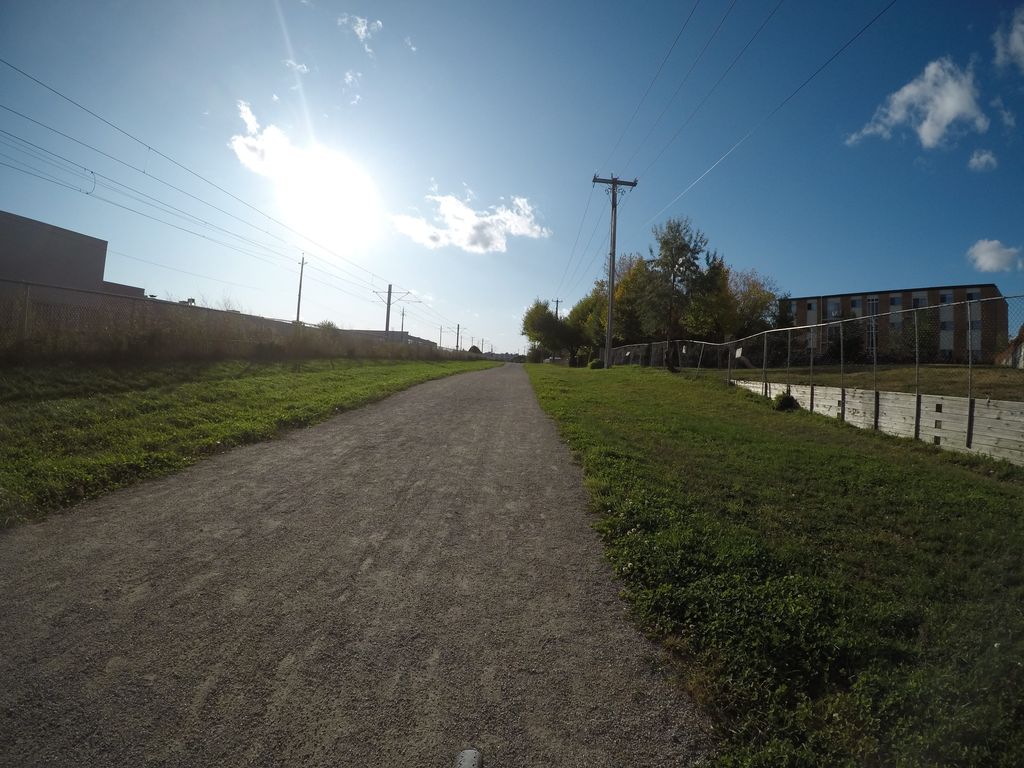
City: kitchener-waterloo